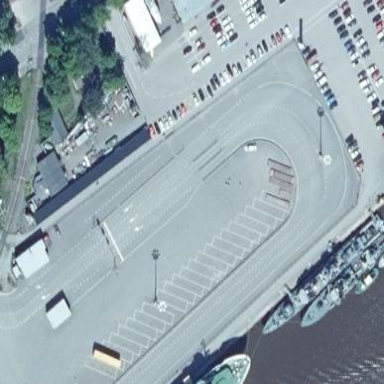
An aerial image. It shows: Parking area with asphalt surface designed for ferry passengers.